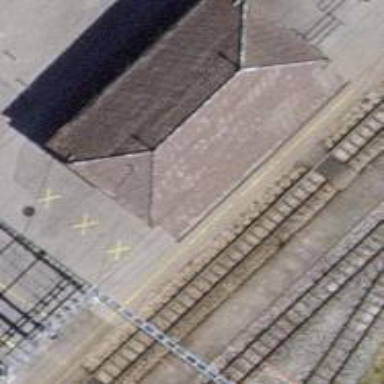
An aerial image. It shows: Railway station.